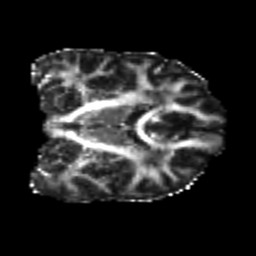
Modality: FA
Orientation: coronal
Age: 20
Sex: female
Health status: healthy
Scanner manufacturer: philips
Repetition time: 7.386 s
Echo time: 0.08599 s